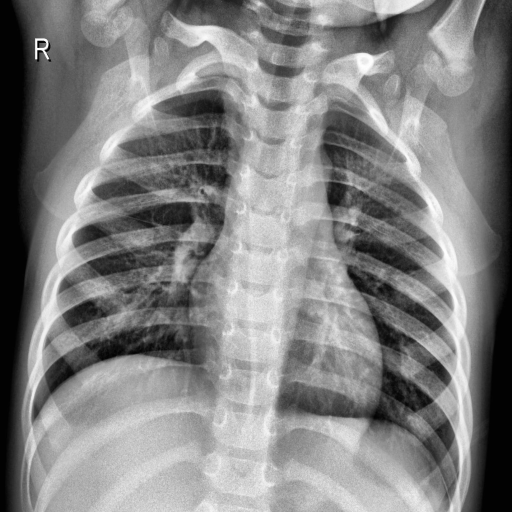
Finding: NORMAL